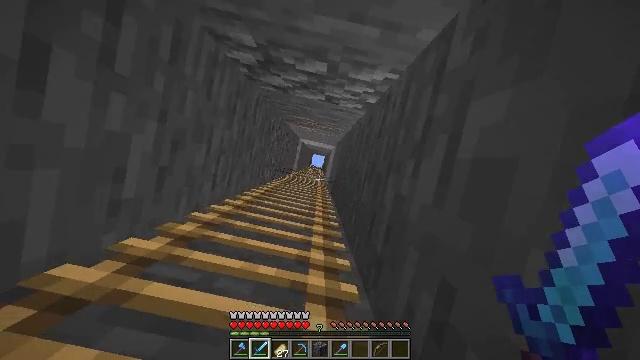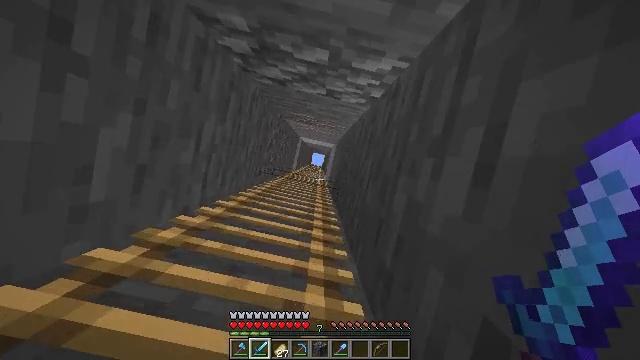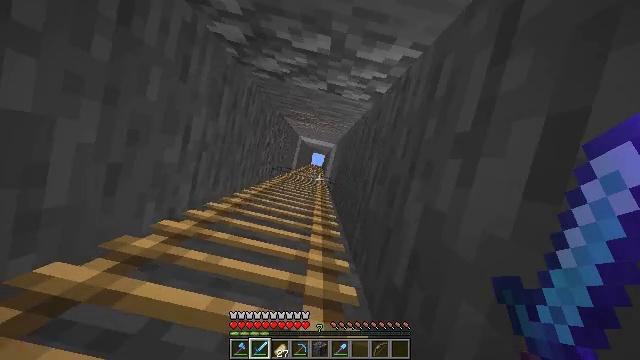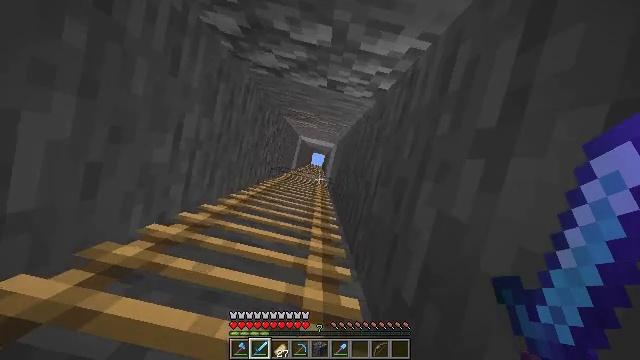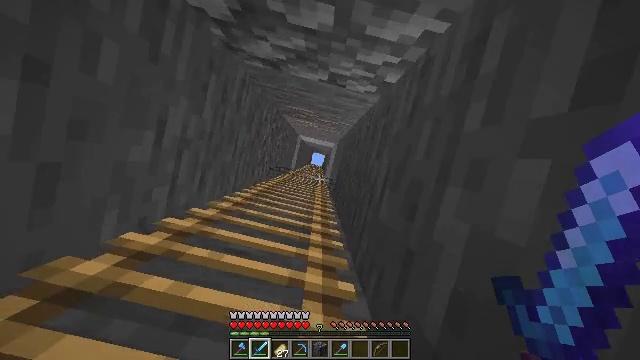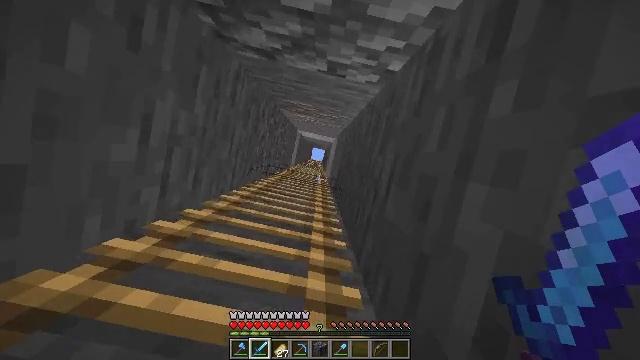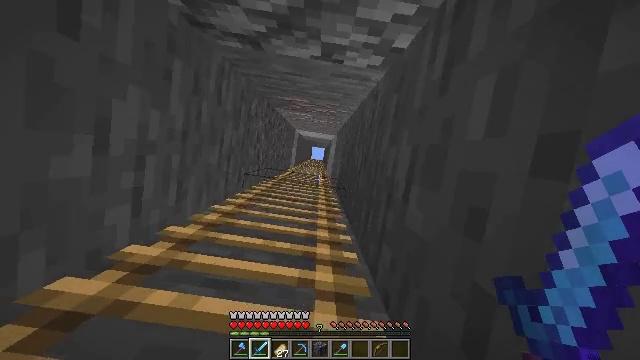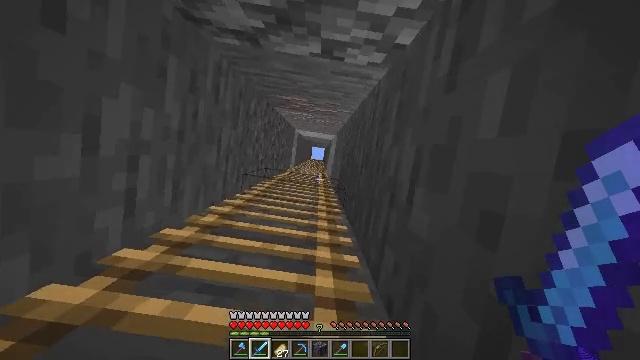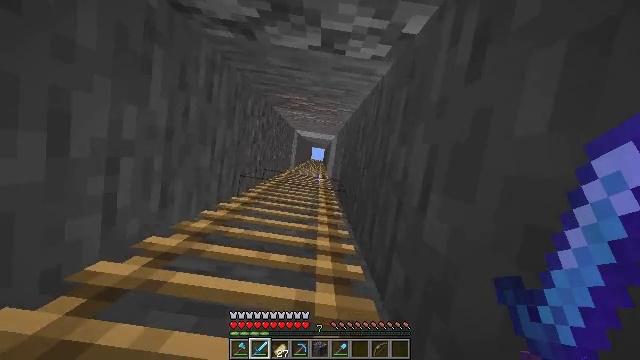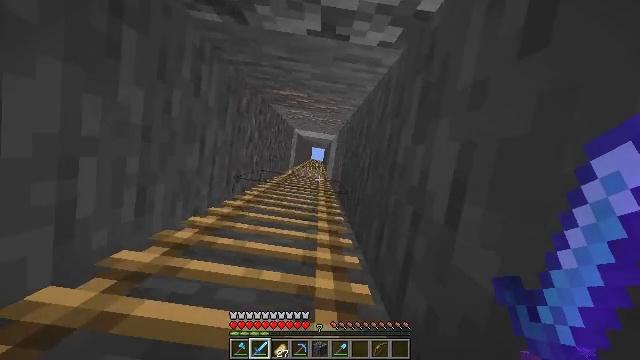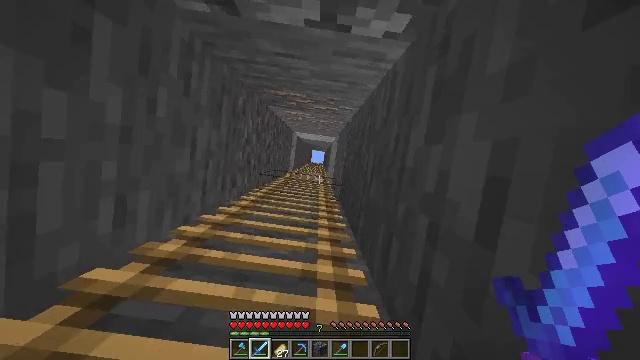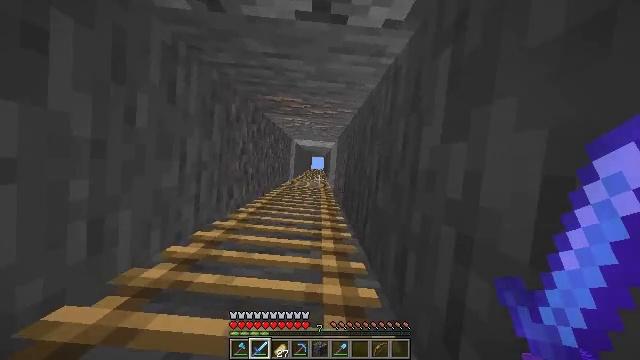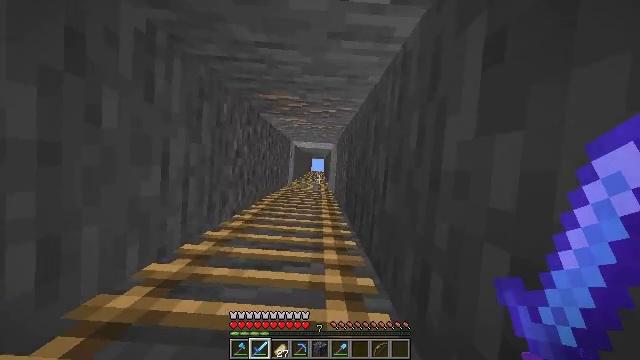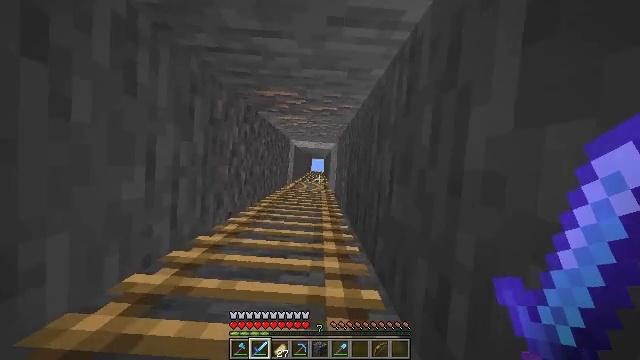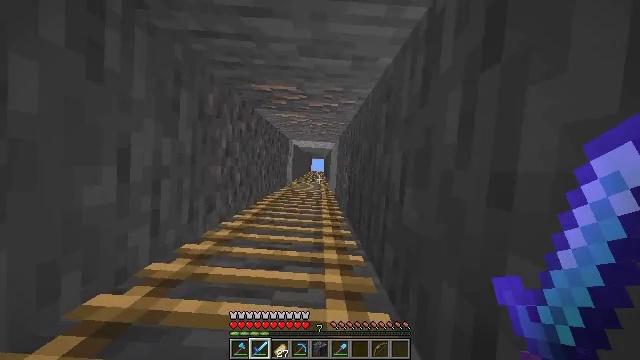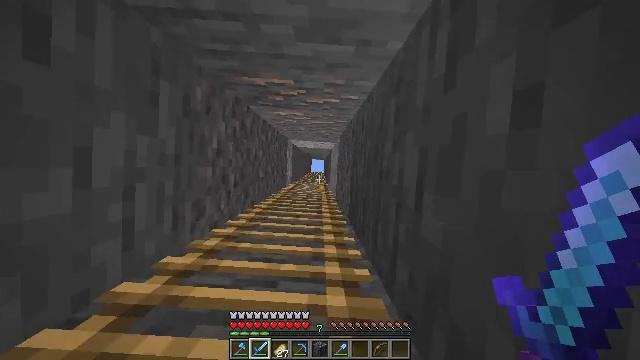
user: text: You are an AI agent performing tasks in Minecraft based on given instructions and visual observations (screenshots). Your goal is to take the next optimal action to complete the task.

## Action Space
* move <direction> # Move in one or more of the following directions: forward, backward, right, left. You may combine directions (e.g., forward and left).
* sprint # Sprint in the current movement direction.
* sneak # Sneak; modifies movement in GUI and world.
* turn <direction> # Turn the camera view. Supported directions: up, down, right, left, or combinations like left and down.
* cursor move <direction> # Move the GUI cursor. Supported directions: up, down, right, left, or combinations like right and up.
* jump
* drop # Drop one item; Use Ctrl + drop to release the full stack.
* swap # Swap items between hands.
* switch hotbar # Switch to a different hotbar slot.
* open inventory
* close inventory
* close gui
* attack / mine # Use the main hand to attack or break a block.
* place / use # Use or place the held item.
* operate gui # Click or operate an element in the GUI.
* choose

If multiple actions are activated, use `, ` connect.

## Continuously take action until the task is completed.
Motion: motion action
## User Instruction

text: Use a crafting table to make an iron trapdoor.
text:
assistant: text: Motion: move forward
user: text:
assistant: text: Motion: move forward
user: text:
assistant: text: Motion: move forward, sprint
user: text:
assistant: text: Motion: move forward, sprint
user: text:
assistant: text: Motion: move forward, sprint, turn left and down
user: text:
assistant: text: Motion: move forward, sprint, turn left
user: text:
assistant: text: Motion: move forward
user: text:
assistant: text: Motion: move forward
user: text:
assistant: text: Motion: move forward, sprint
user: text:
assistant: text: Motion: move forward, sprint
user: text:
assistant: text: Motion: move forward, sprint, turn left and up
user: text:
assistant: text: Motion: move forward, sprint, turn left
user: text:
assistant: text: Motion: move forward
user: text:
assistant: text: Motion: move forward
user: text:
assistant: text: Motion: move forward
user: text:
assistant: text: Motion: move forward, sprint
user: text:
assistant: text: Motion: move forward, sprint, turn left
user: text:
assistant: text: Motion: move forward, sprint
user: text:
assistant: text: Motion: move forward
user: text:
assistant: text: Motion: move forward
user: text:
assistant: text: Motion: move forward, sprint
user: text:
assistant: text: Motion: move forward, sprint
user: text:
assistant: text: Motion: move forward, sprint
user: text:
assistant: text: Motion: move forward, sprint
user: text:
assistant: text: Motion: move forward
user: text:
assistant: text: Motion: move forward
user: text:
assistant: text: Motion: move forward, sprint
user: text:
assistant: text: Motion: move forward, sprint, turn right
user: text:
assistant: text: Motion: move forward, sprint
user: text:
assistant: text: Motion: move forward